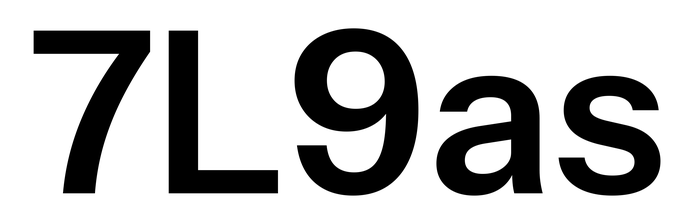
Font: InstrumentSans_SemiBold